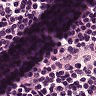
Metastatic tissue present: no